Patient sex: M
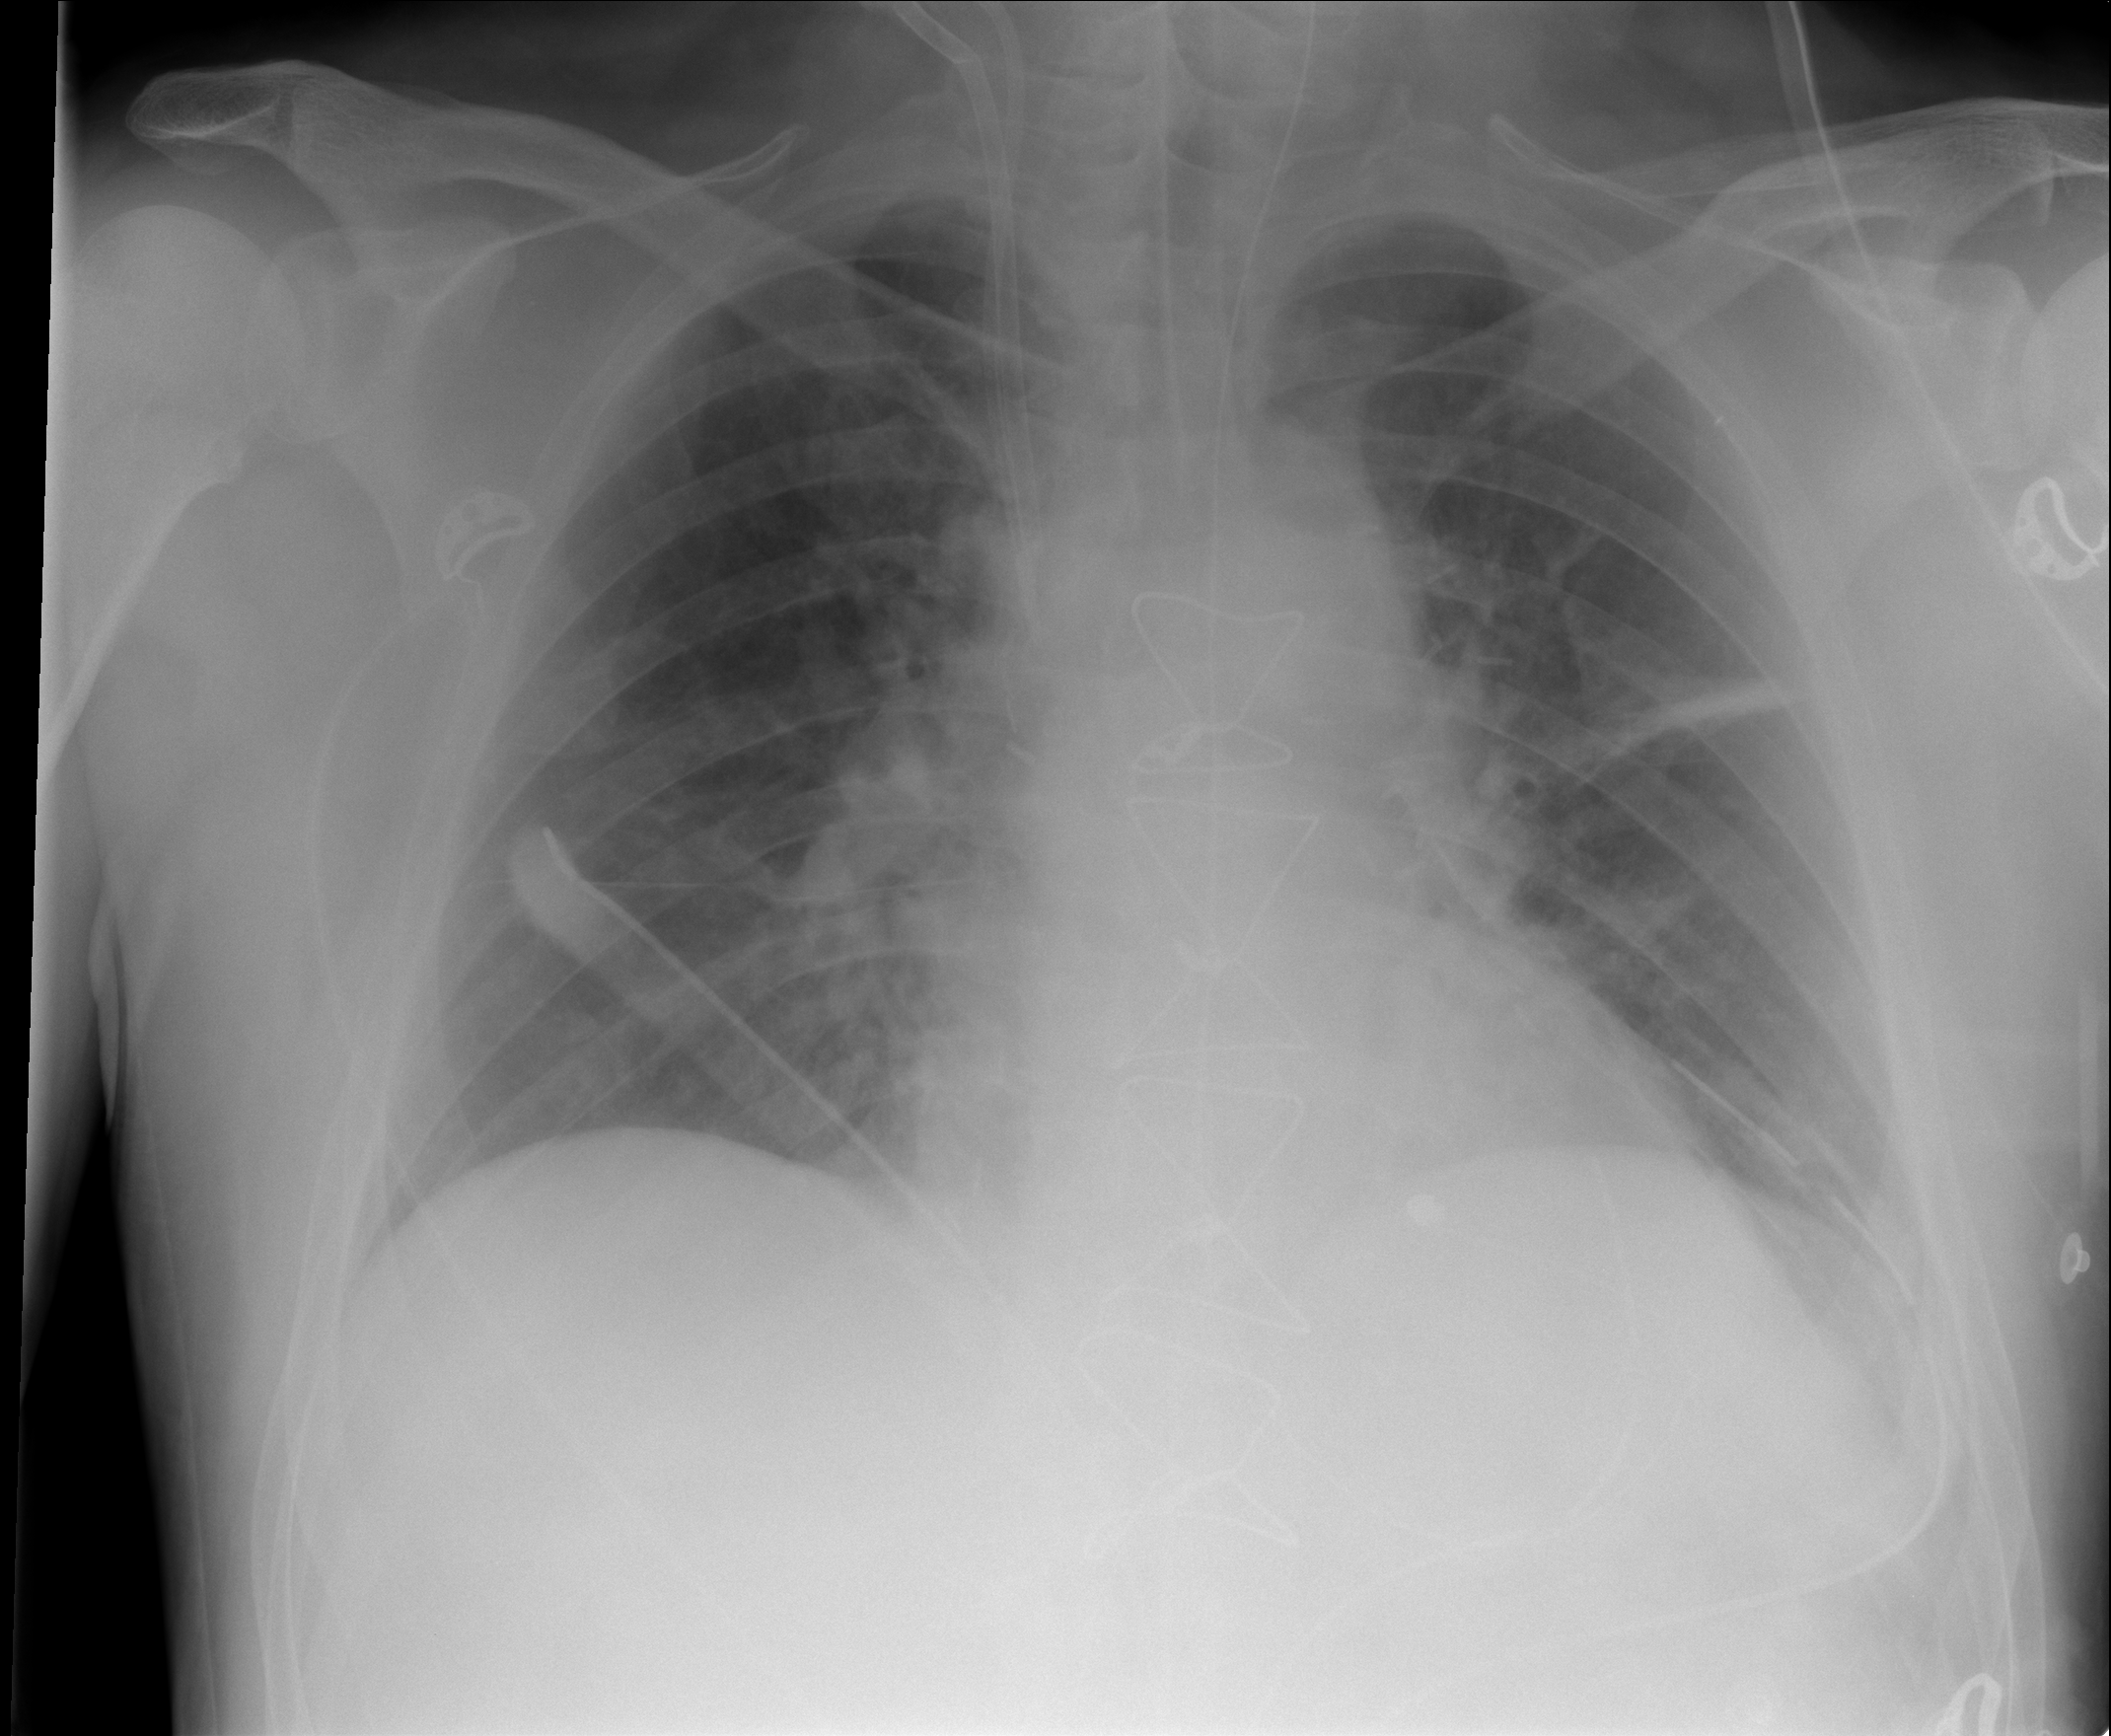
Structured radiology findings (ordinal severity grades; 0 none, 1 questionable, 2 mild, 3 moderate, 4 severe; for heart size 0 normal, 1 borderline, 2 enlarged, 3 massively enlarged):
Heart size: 1
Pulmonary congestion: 2
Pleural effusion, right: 0
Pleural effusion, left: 0
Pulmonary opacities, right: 0
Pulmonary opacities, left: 0
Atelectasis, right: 0
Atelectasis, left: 2